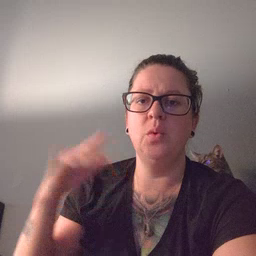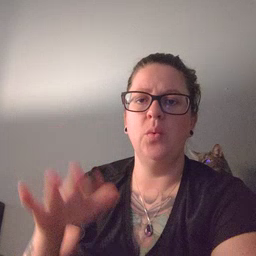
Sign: snow